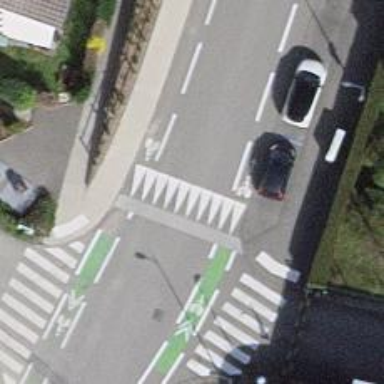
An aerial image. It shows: Residential road with designated cycle lane on the left side and sidewalk.